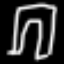
Label: pants